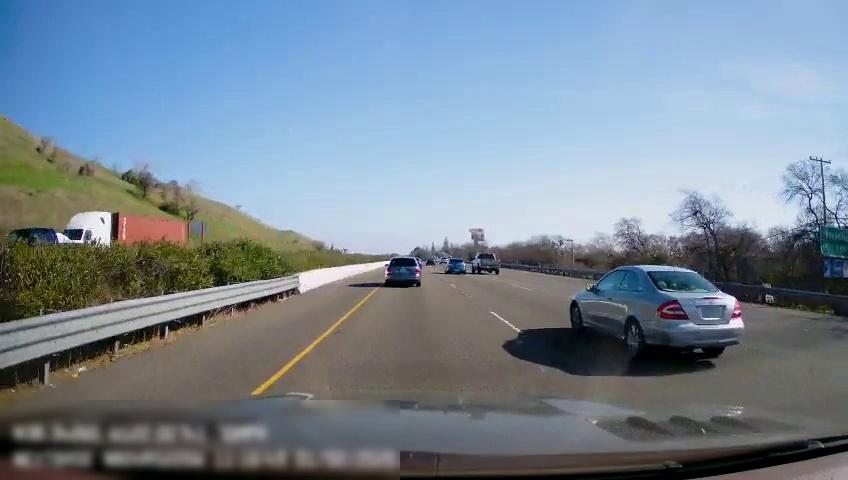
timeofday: Day
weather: Sunny
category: Drivable Space
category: Vehicles | Car
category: Vehicles | Truck
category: Vehicles | SUV
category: Vehicles | Truck
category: Vehicles | Car
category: Vehicles | Car
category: Lanes | Current Lane
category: Lanes | Current Lane
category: Traffic | Signs